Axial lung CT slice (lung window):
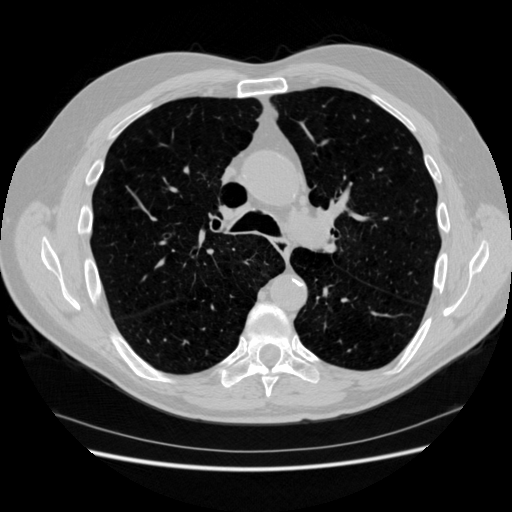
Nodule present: no